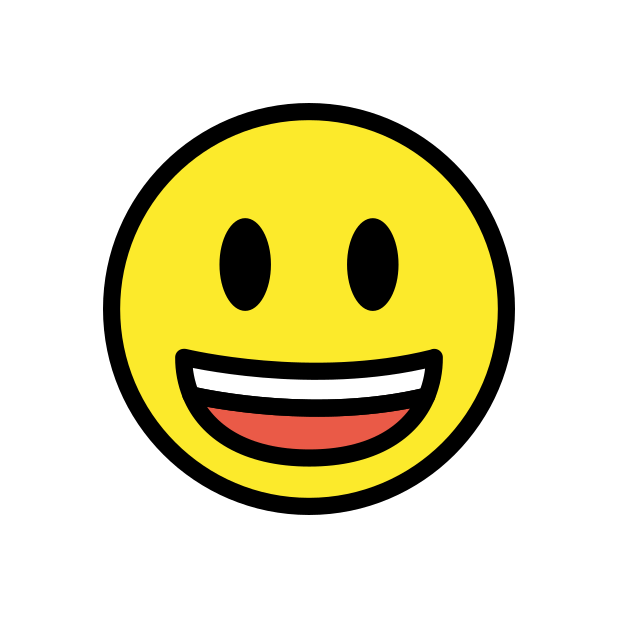
Emoji: 😃
Name: smiling face with open mouth
Unicode: 0x1f603